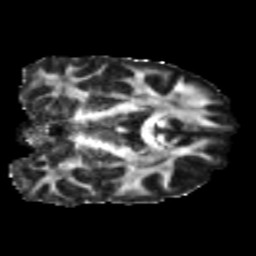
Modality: FA
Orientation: coronal
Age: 46
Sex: male
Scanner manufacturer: siemens
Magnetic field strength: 3 T
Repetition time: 5 s
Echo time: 0.092 s